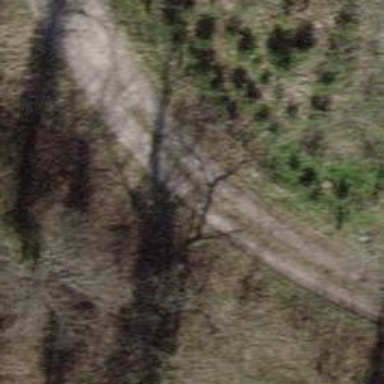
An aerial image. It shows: Compacted track road with grade3 tracktype.